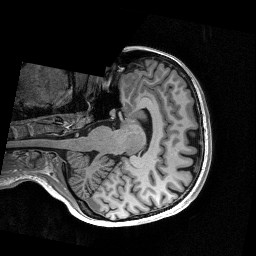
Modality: T1w
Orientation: axial
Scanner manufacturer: siemens
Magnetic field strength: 3 T
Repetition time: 2.53 s
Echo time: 0.00267 s